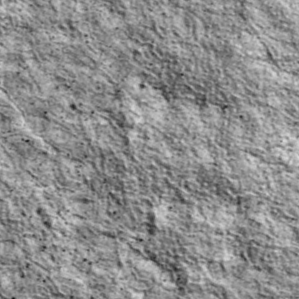
Label: non_frost